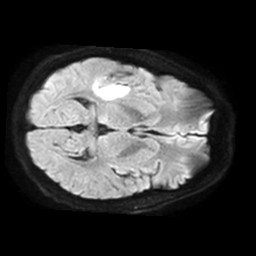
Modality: TRACE
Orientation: axial
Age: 53
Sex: male
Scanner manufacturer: philips
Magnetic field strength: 1.5 T
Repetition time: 3.389 s
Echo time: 0.06899 s